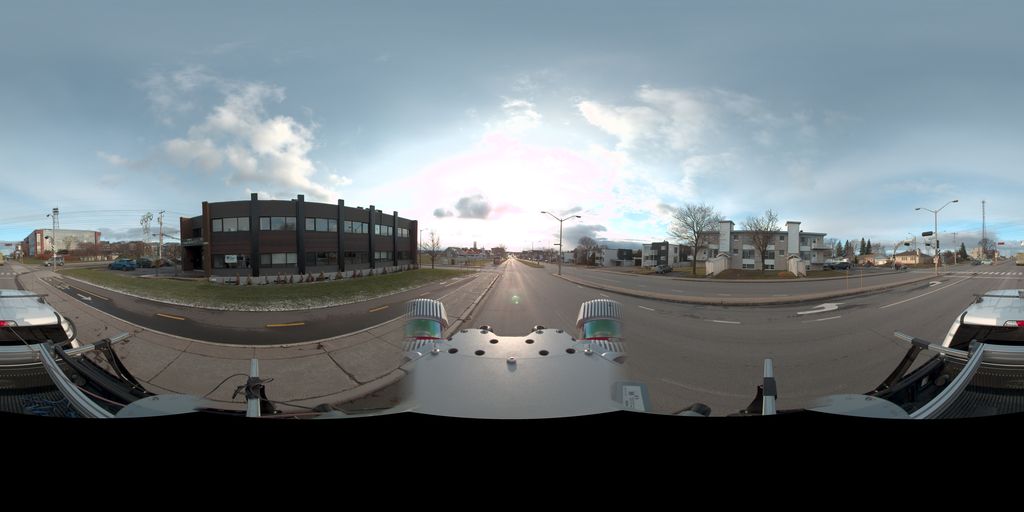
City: quebec_city